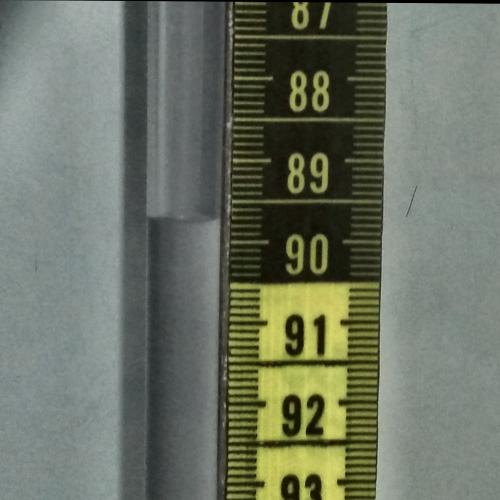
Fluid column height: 89.7 cm